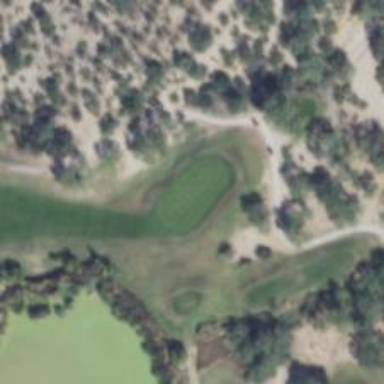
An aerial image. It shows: View of golf hole.